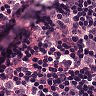
Metastatic tissue present: yes